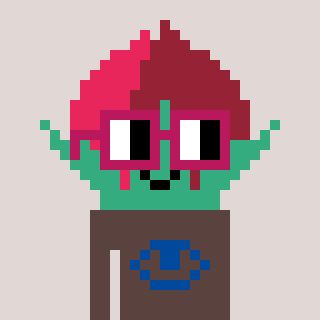
a pixel art character with square dark red glasses, a rosebud-shaped head and a darkbrown-colored body on a warm background